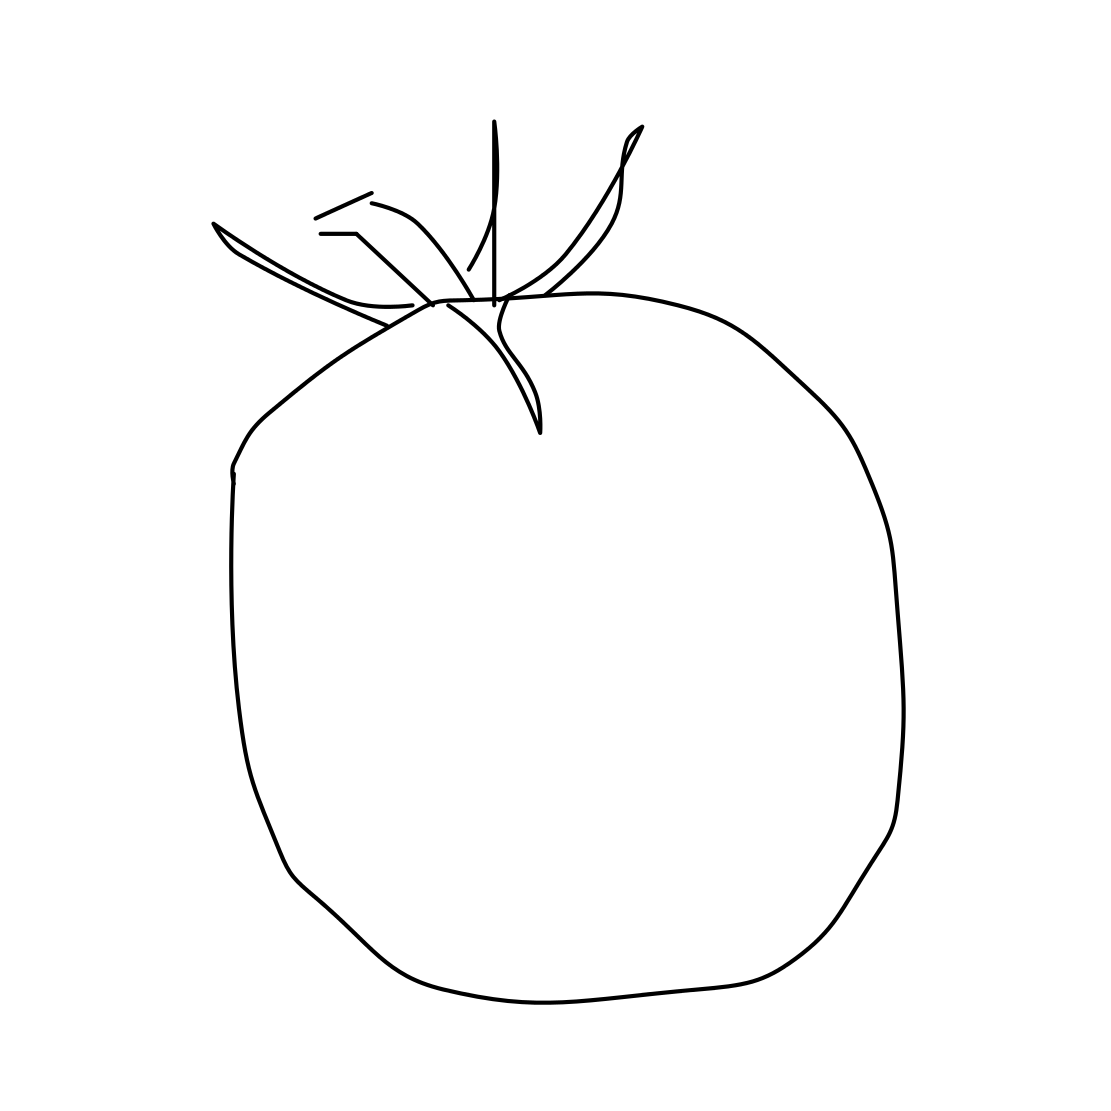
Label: tomato